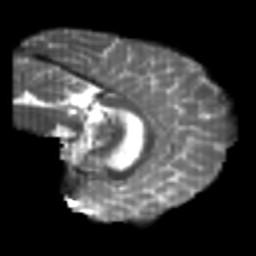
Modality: T2w
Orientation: sagittal
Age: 20
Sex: male
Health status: healthy
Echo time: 0.074 s